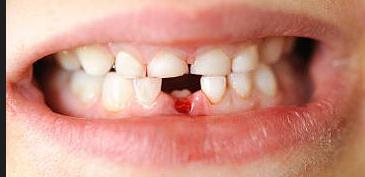
Condition: hypodontia